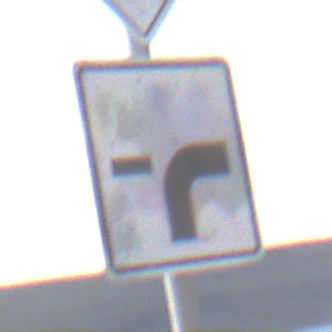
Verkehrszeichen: VerlaufVorfahrtsstrasse9
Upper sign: Vorfahrtsstrasse
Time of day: SunriseSunset
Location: Outdoor (RoadRail)
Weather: PartlyCloudy
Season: NotSpecified
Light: Natural